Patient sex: M
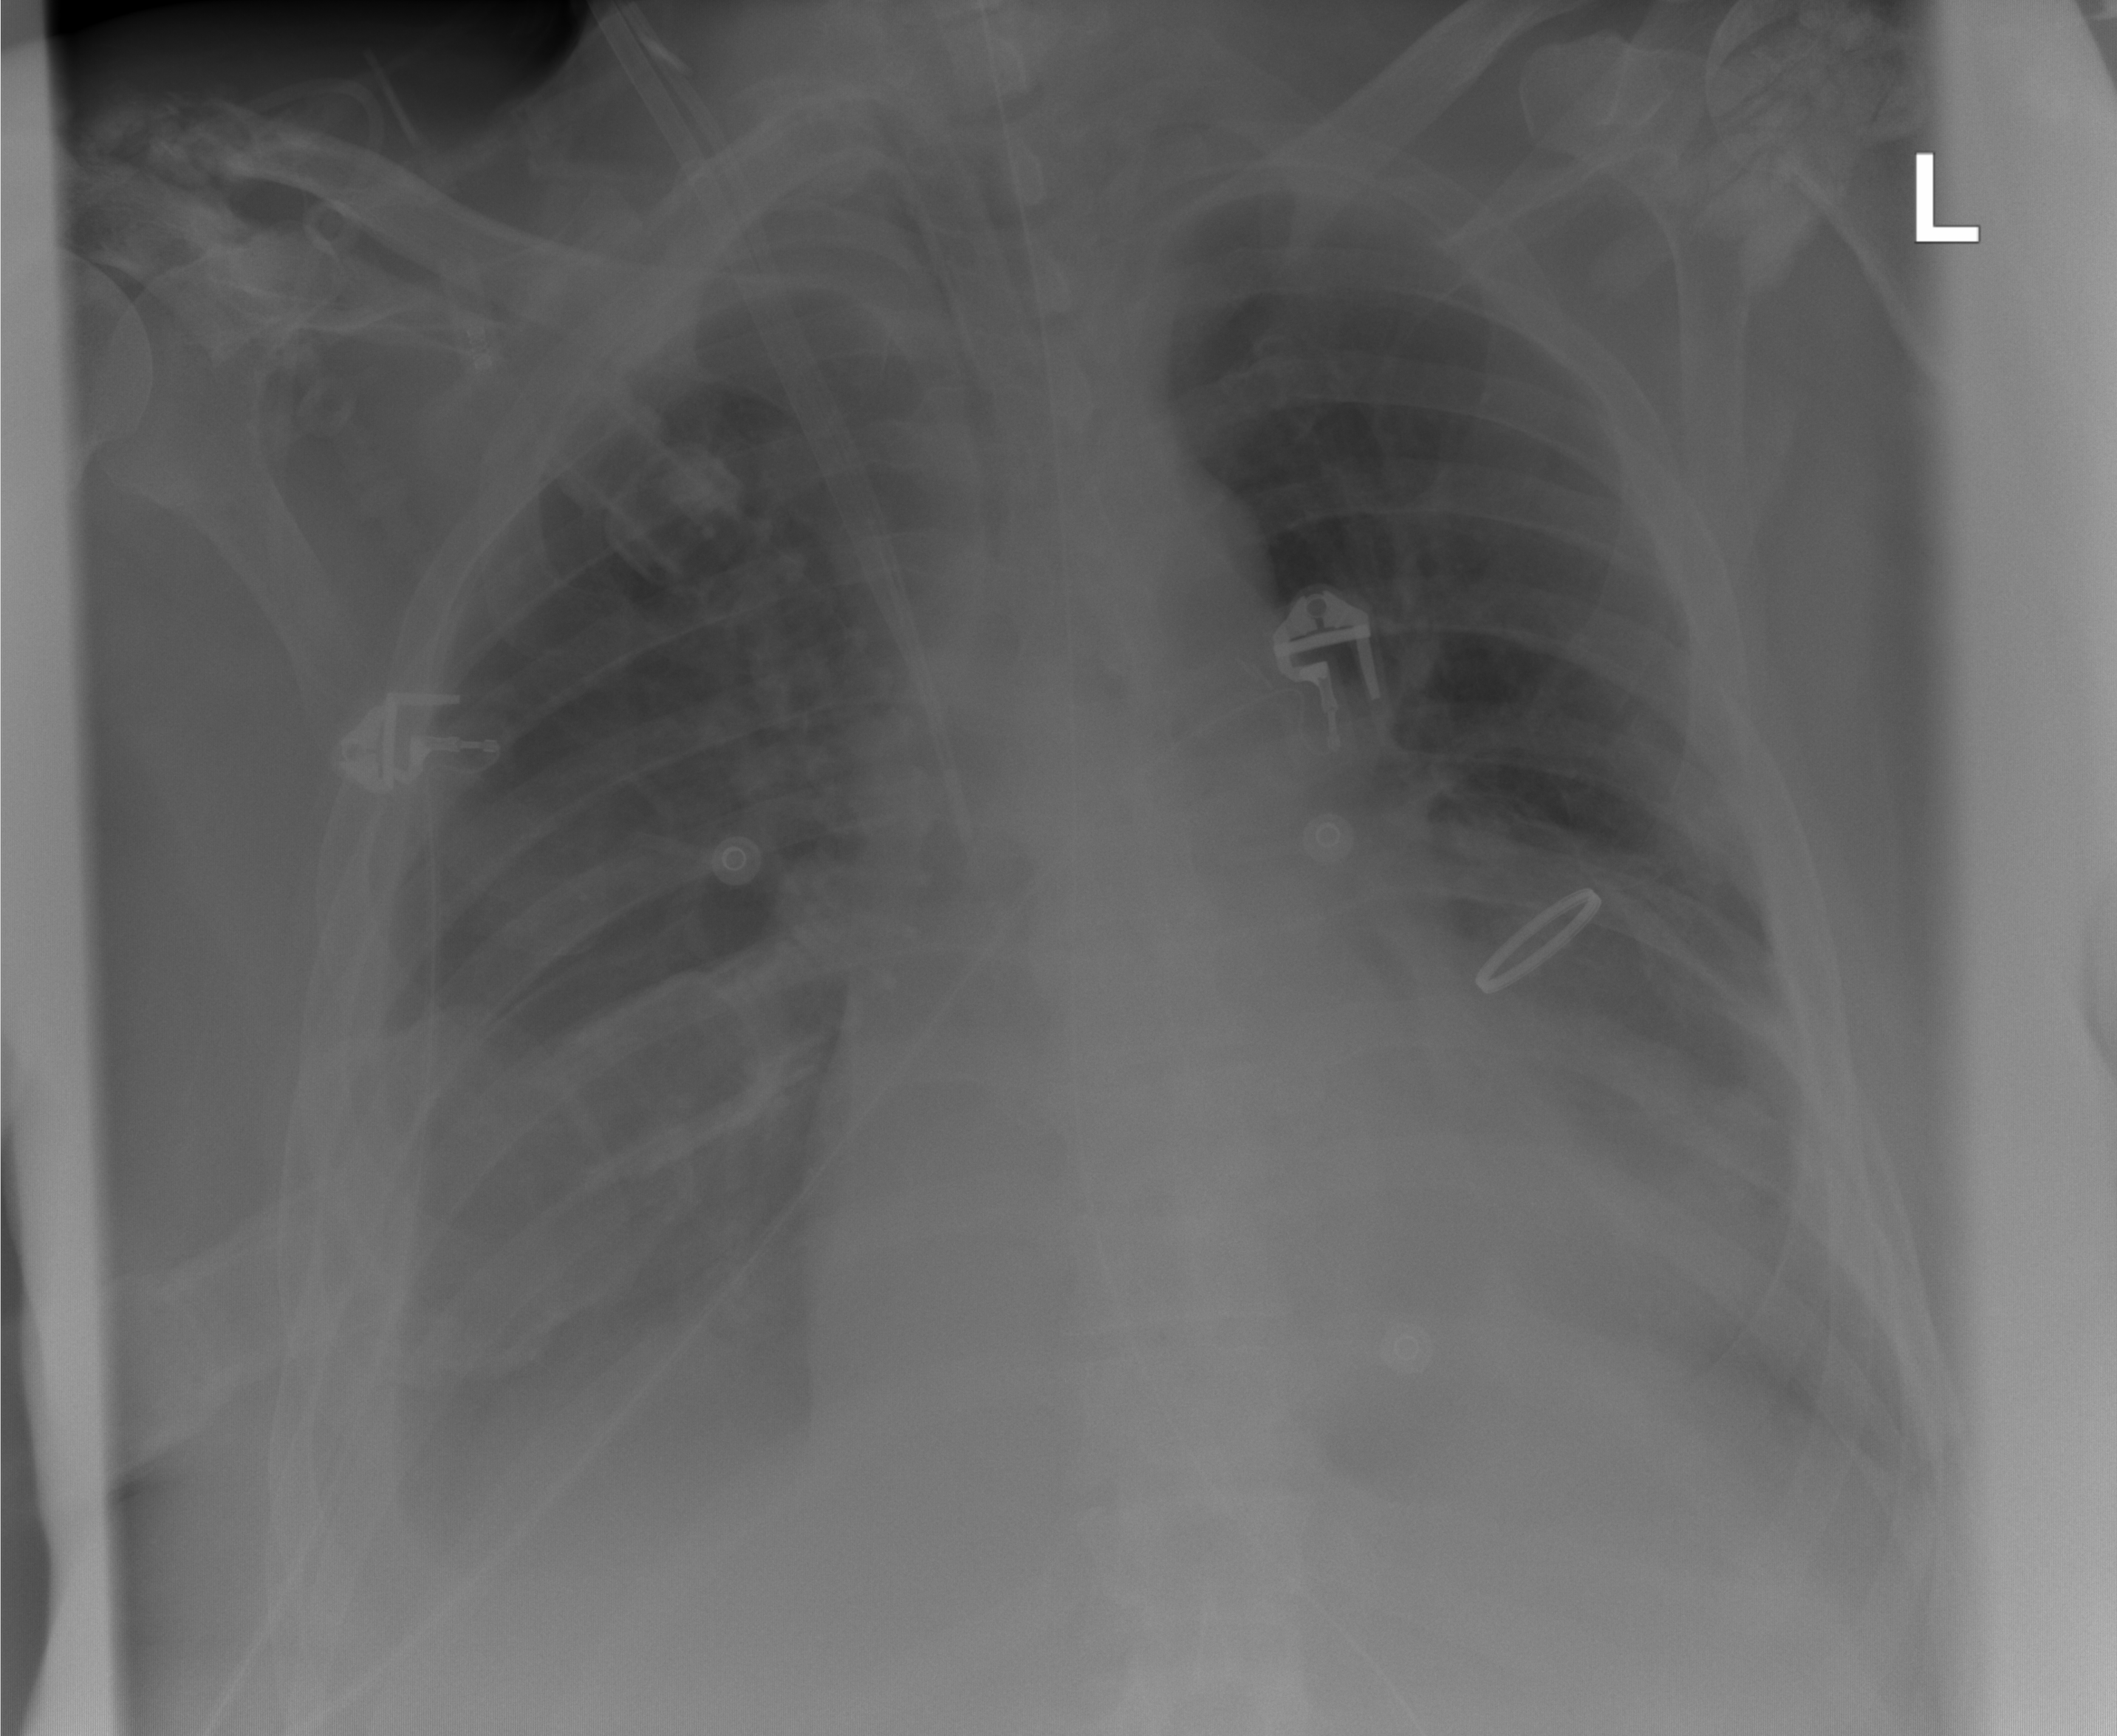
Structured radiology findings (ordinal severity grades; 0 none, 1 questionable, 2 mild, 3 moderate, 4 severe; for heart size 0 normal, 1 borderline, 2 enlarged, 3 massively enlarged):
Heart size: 2
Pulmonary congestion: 2
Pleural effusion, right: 3
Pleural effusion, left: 3
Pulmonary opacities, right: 1
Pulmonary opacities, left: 1
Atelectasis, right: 2
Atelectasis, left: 2